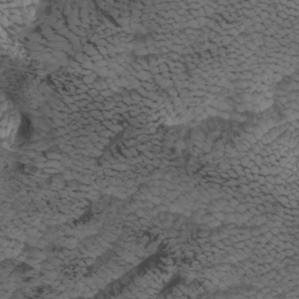
Label: non_frost